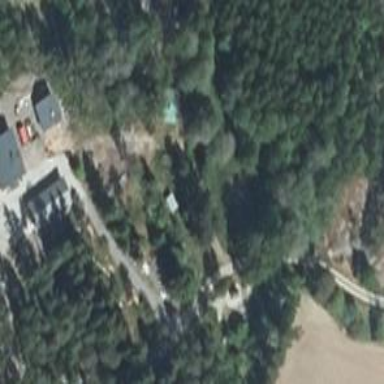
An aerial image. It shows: Driveway leading to service road.